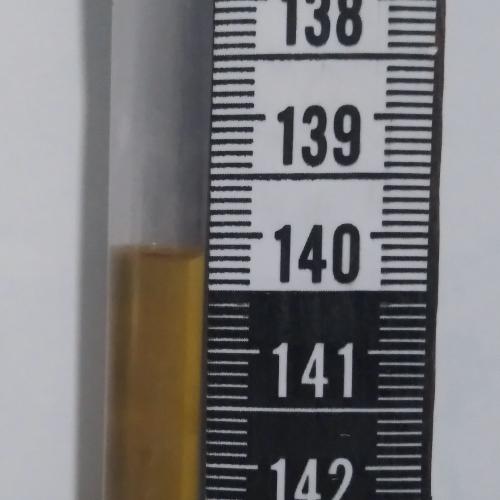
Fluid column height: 140.2 cm